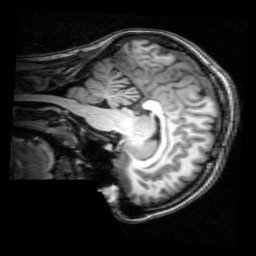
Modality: T1w
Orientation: sagittal
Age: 21
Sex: female
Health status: healthy
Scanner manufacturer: philips
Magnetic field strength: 3 T
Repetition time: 0.008 s
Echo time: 0.0037 s